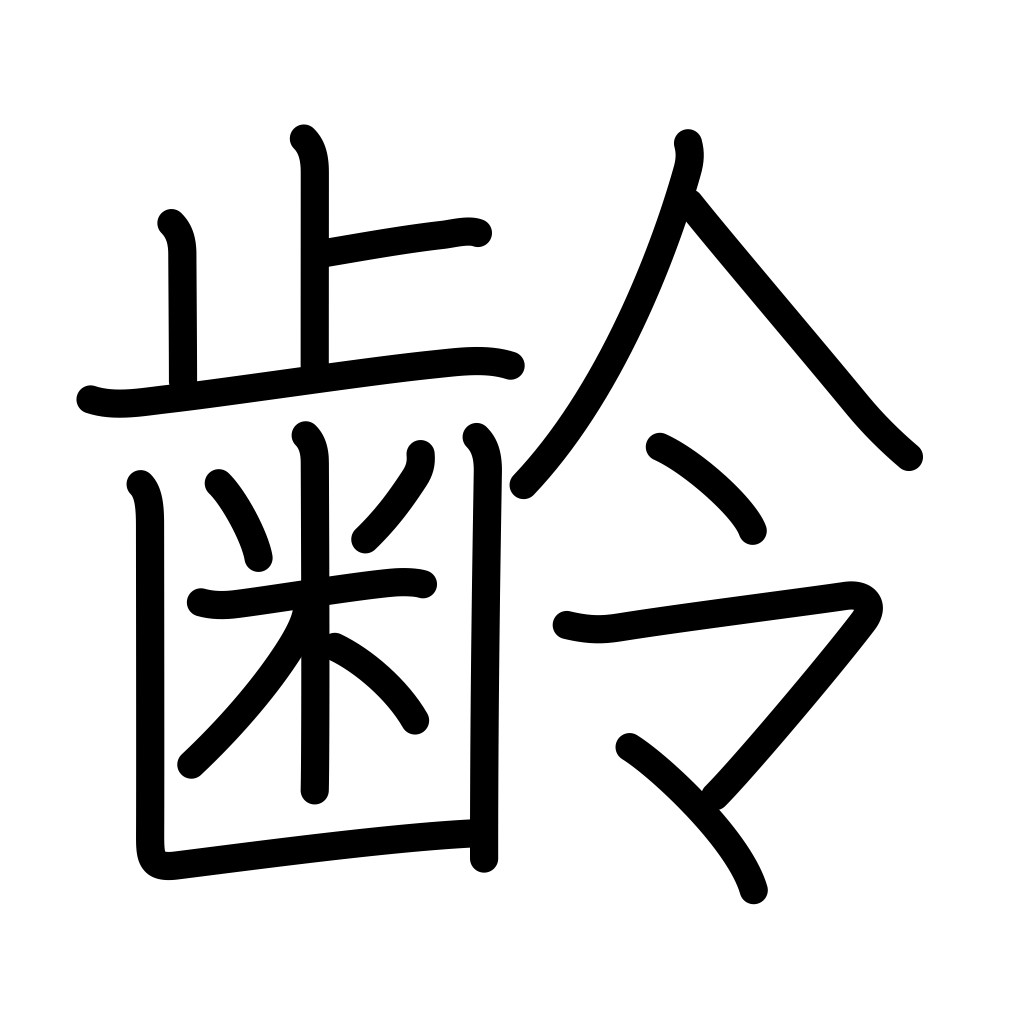
Meaning: age